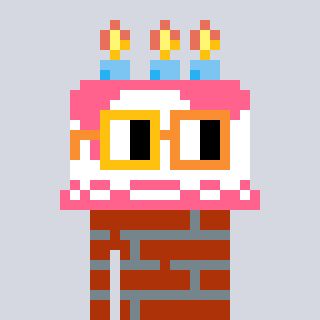
a pixel art character with square yellow and orange glasses, a cake-shaped head and a hotbrown-colored body on a cool background